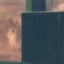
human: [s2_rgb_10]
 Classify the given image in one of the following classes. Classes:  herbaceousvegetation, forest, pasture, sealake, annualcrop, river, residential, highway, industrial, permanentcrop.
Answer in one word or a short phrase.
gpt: AnnualCrop